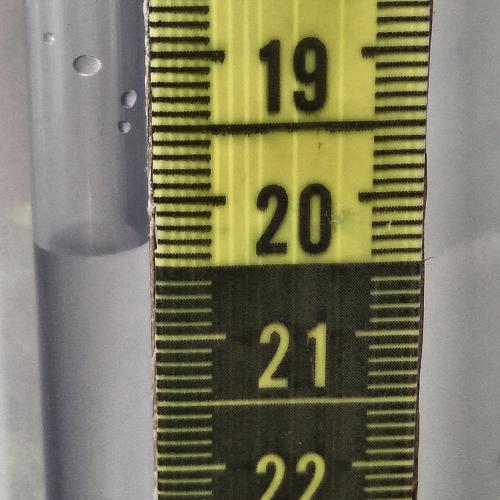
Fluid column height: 20.3 cm